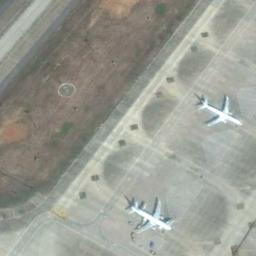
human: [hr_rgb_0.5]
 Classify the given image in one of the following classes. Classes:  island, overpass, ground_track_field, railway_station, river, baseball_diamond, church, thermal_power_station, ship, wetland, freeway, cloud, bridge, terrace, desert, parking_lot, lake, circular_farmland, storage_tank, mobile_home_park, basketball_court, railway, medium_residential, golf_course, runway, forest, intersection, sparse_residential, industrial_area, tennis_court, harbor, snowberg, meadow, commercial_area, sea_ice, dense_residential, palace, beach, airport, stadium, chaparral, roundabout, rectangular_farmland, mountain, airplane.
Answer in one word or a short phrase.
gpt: airplane